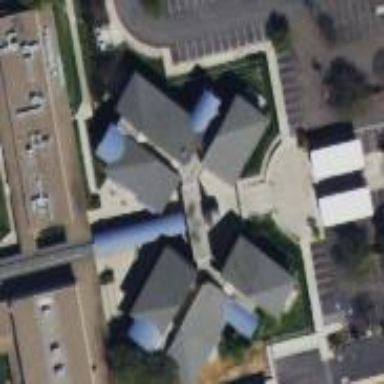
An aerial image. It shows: Education building.